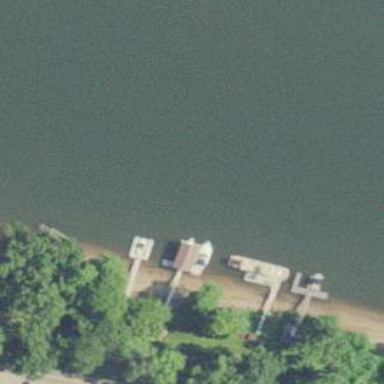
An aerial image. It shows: Man-made pier.